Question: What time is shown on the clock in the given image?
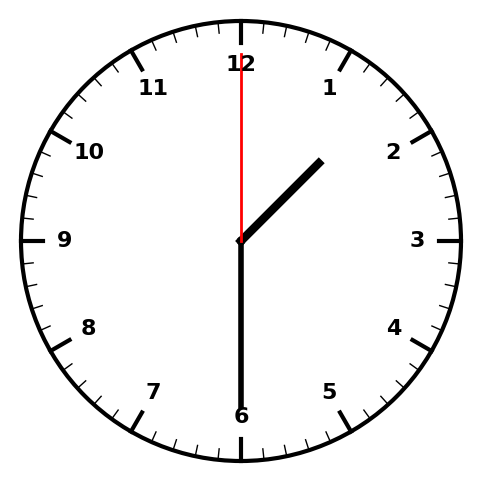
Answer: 01:30:00